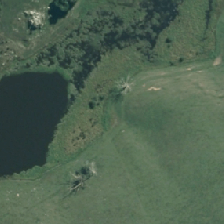
Land cover: lake_pond